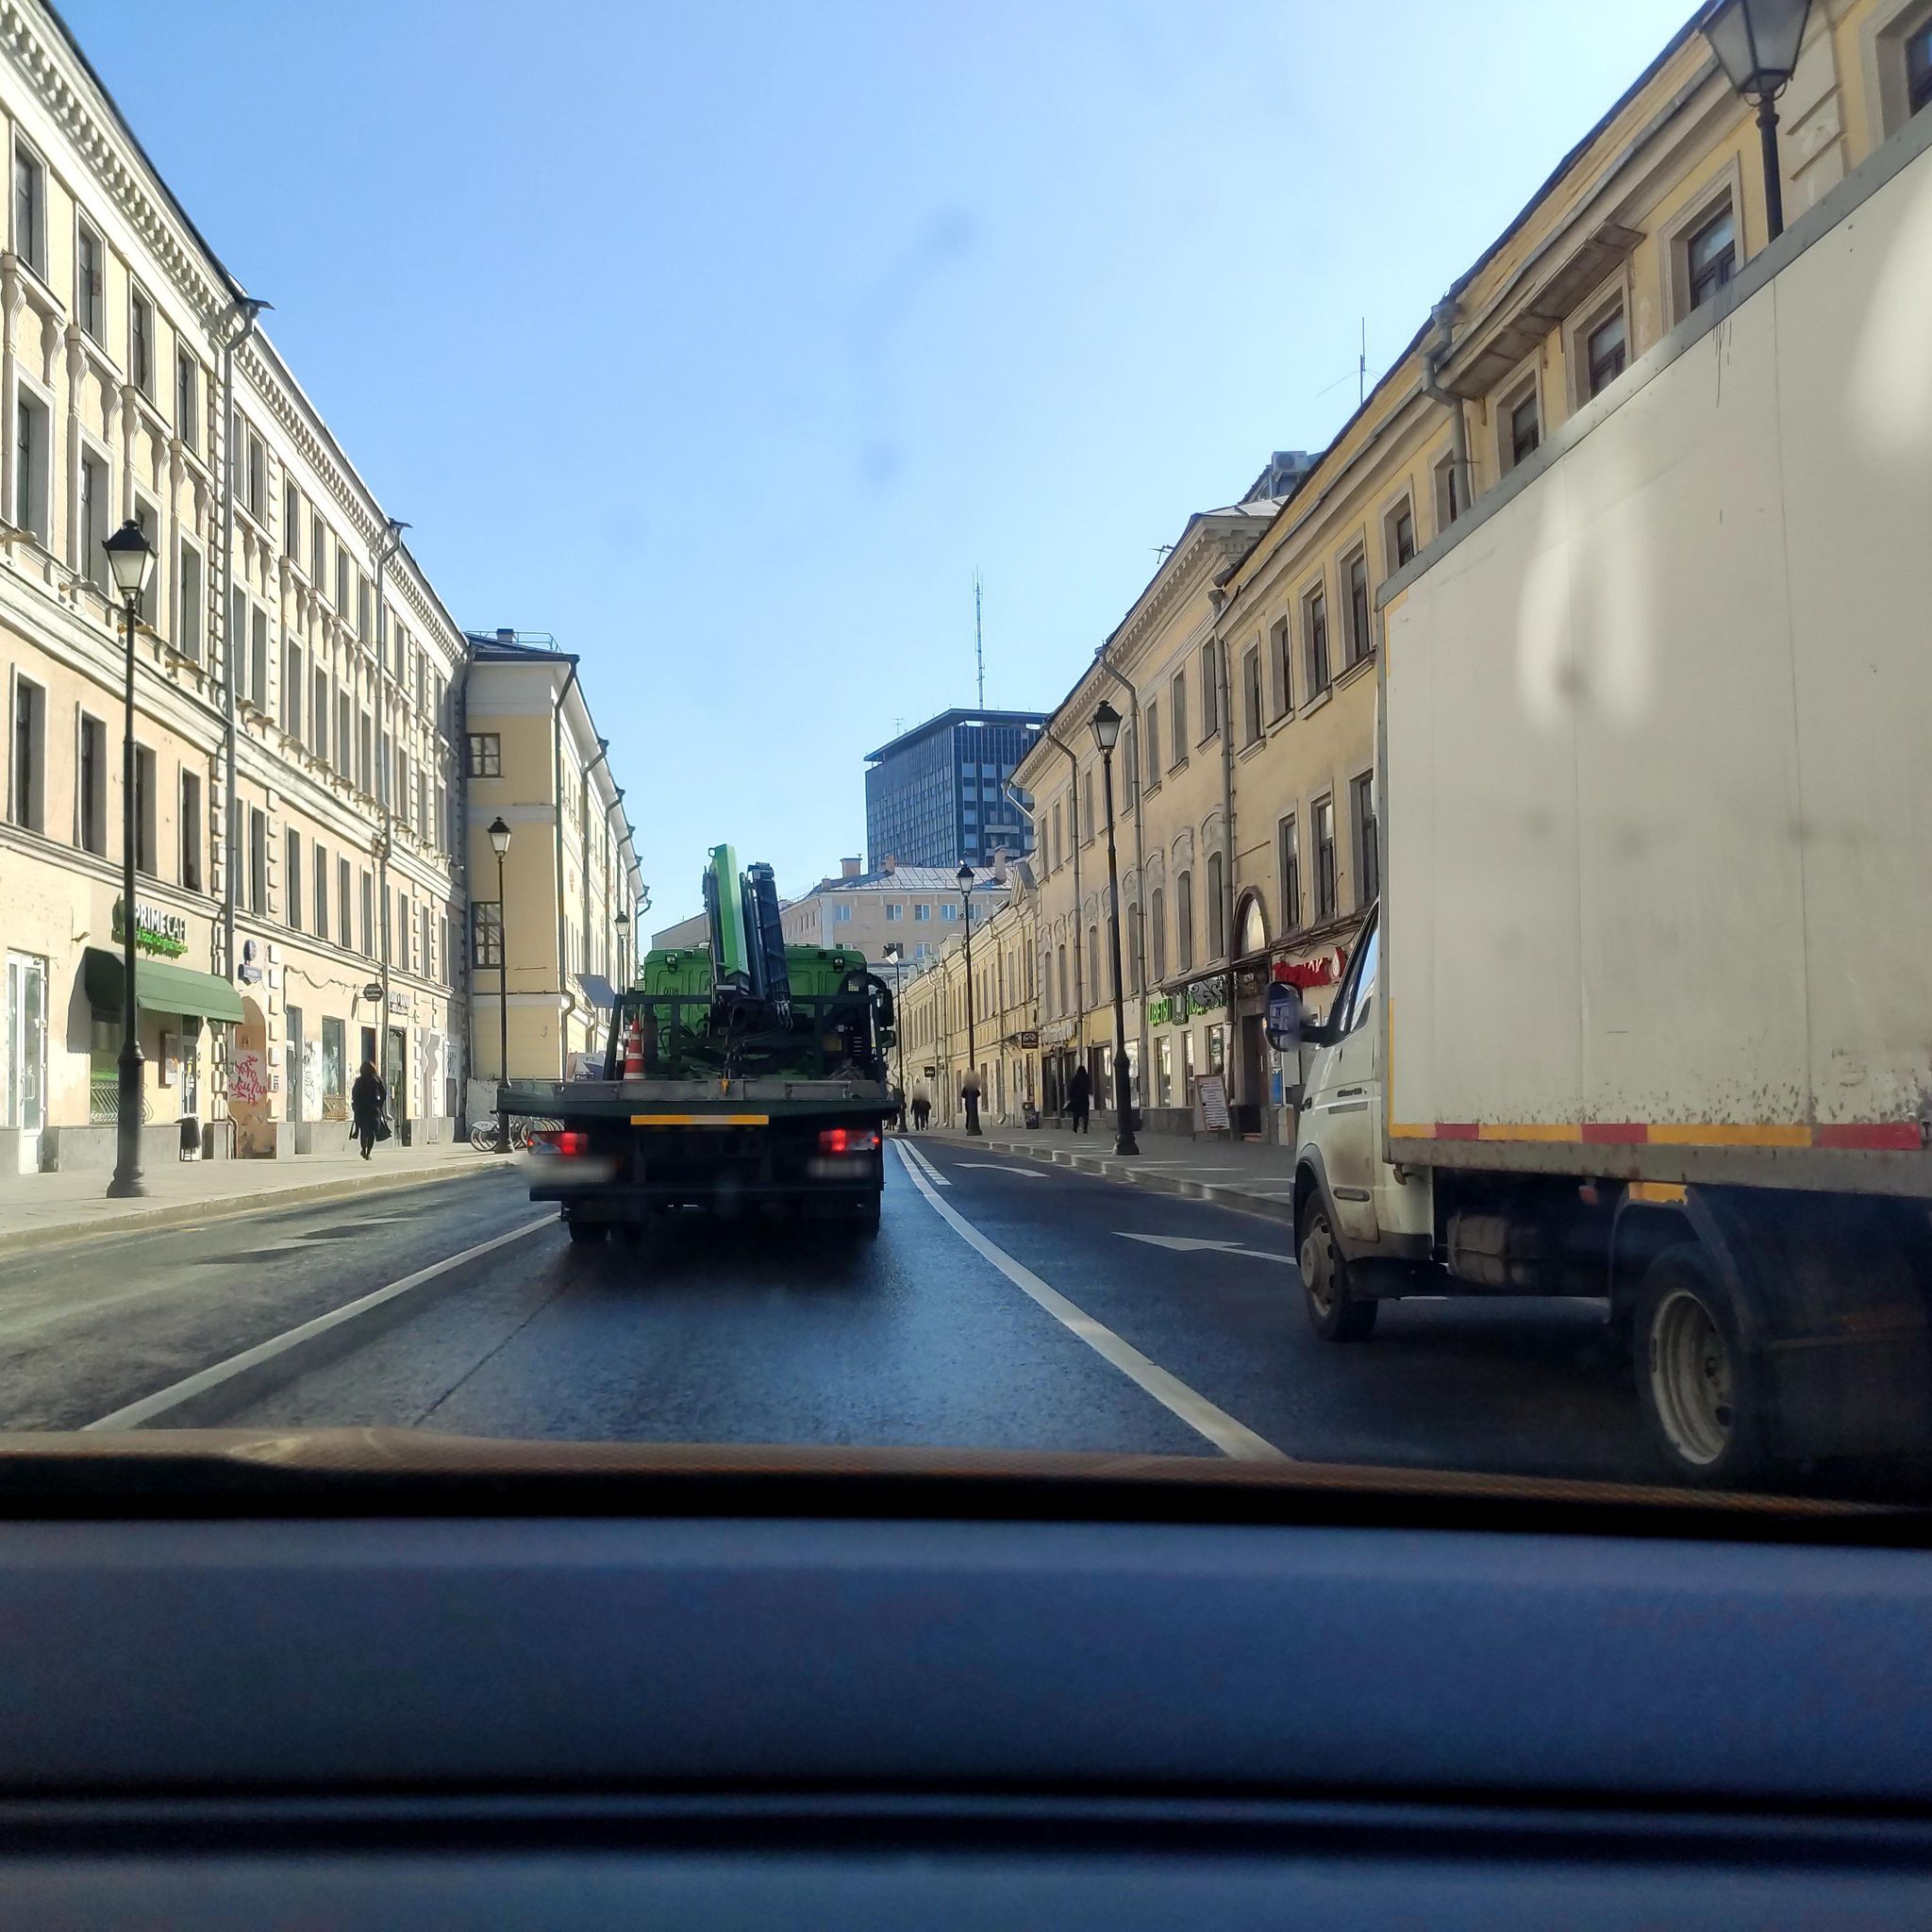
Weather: snowy
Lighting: day
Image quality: good
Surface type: driving surface
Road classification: footway
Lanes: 3
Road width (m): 3.6
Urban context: urban centre
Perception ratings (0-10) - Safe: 1.28, Lively: 4.57, Beautiful: 2.67, Boring: 7.34, Depressing: 4.37, Wealthy: 8.75